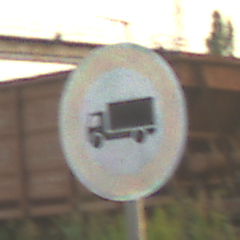
Verkehrszeichen: VerbotFuerKraftfahrzeugeUeberDreiKommaFuenfTonnen
Umgebung: Outdoor, Suburban
Tageszeit: SunriseSunset
Wetter: PartlyCloudy
Licht: Natural
Jahreszeit: NotSpecified
Kontrast: MediumContrast